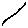
Label: line